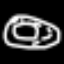
Label: donut